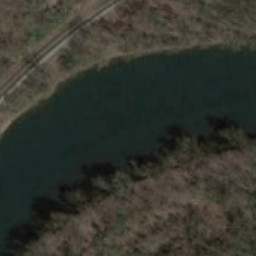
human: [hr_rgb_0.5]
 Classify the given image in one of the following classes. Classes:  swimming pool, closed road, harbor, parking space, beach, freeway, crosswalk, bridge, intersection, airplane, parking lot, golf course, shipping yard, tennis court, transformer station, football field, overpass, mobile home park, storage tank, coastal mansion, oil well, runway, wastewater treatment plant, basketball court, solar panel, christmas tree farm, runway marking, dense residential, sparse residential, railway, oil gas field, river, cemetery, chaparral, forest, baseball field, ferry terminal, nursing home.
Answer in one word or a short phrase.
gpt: river